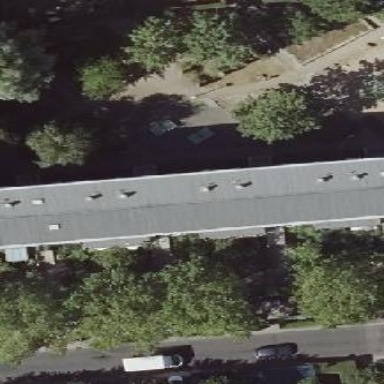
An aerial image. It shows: Apartment building with flat roof.